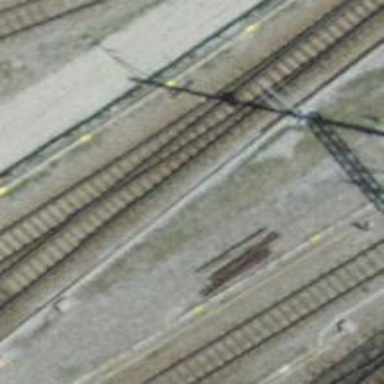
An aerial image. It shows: Railway siding with one electrified track and contact line.